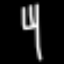
Label: fork